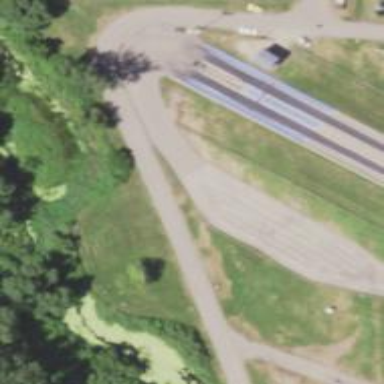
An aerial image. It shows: Asphalt raceway.